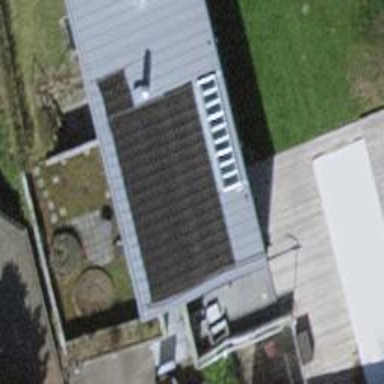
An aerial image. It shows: Building with flat roof.